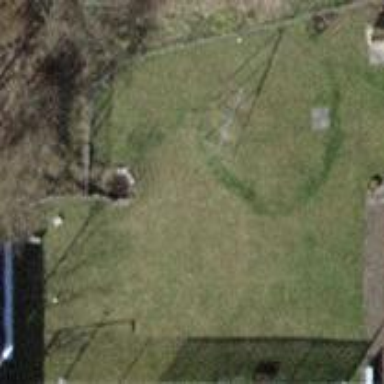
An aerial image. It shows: Archery pitch for leisure and sport.